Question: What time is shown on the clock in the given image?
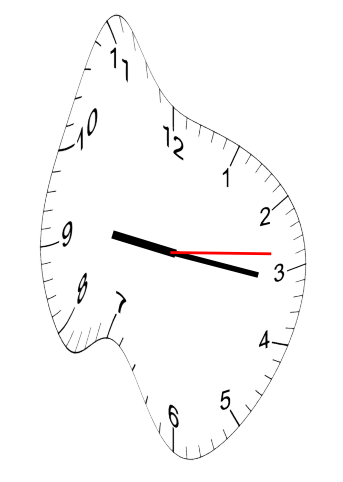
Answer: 09:16:14